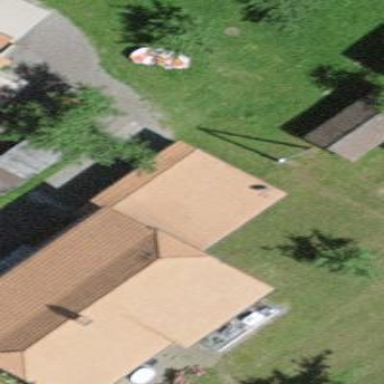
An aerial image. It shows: Residential building.